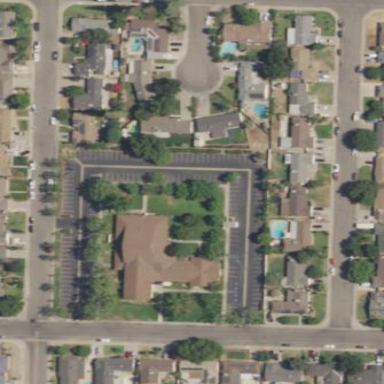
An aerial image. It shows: Place of worship located in neighborhood of single-family residential properties.